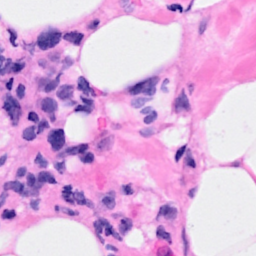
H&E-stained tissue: Breast